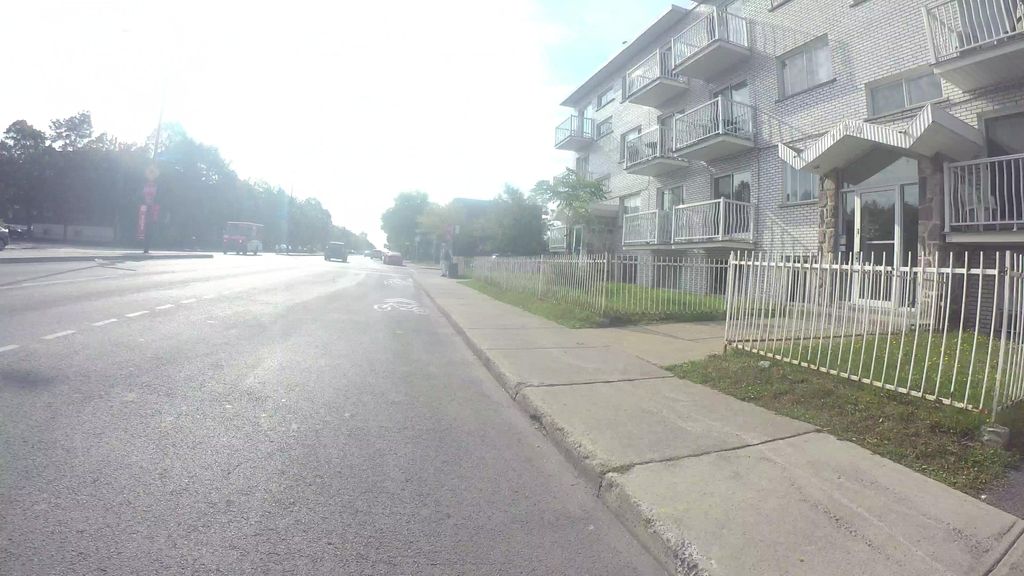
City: montreal